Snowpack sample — Snodgrass Mountain, Crested Butte, Colorado (2/4/25, 12:06 PM MST)
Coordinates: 38.923, -106.968
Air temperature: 35 °F
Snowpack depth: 80 cm
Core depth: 60 cm
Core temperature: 32 °F
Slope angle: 14°, slope face: 78°
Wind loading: low
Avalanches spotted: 0
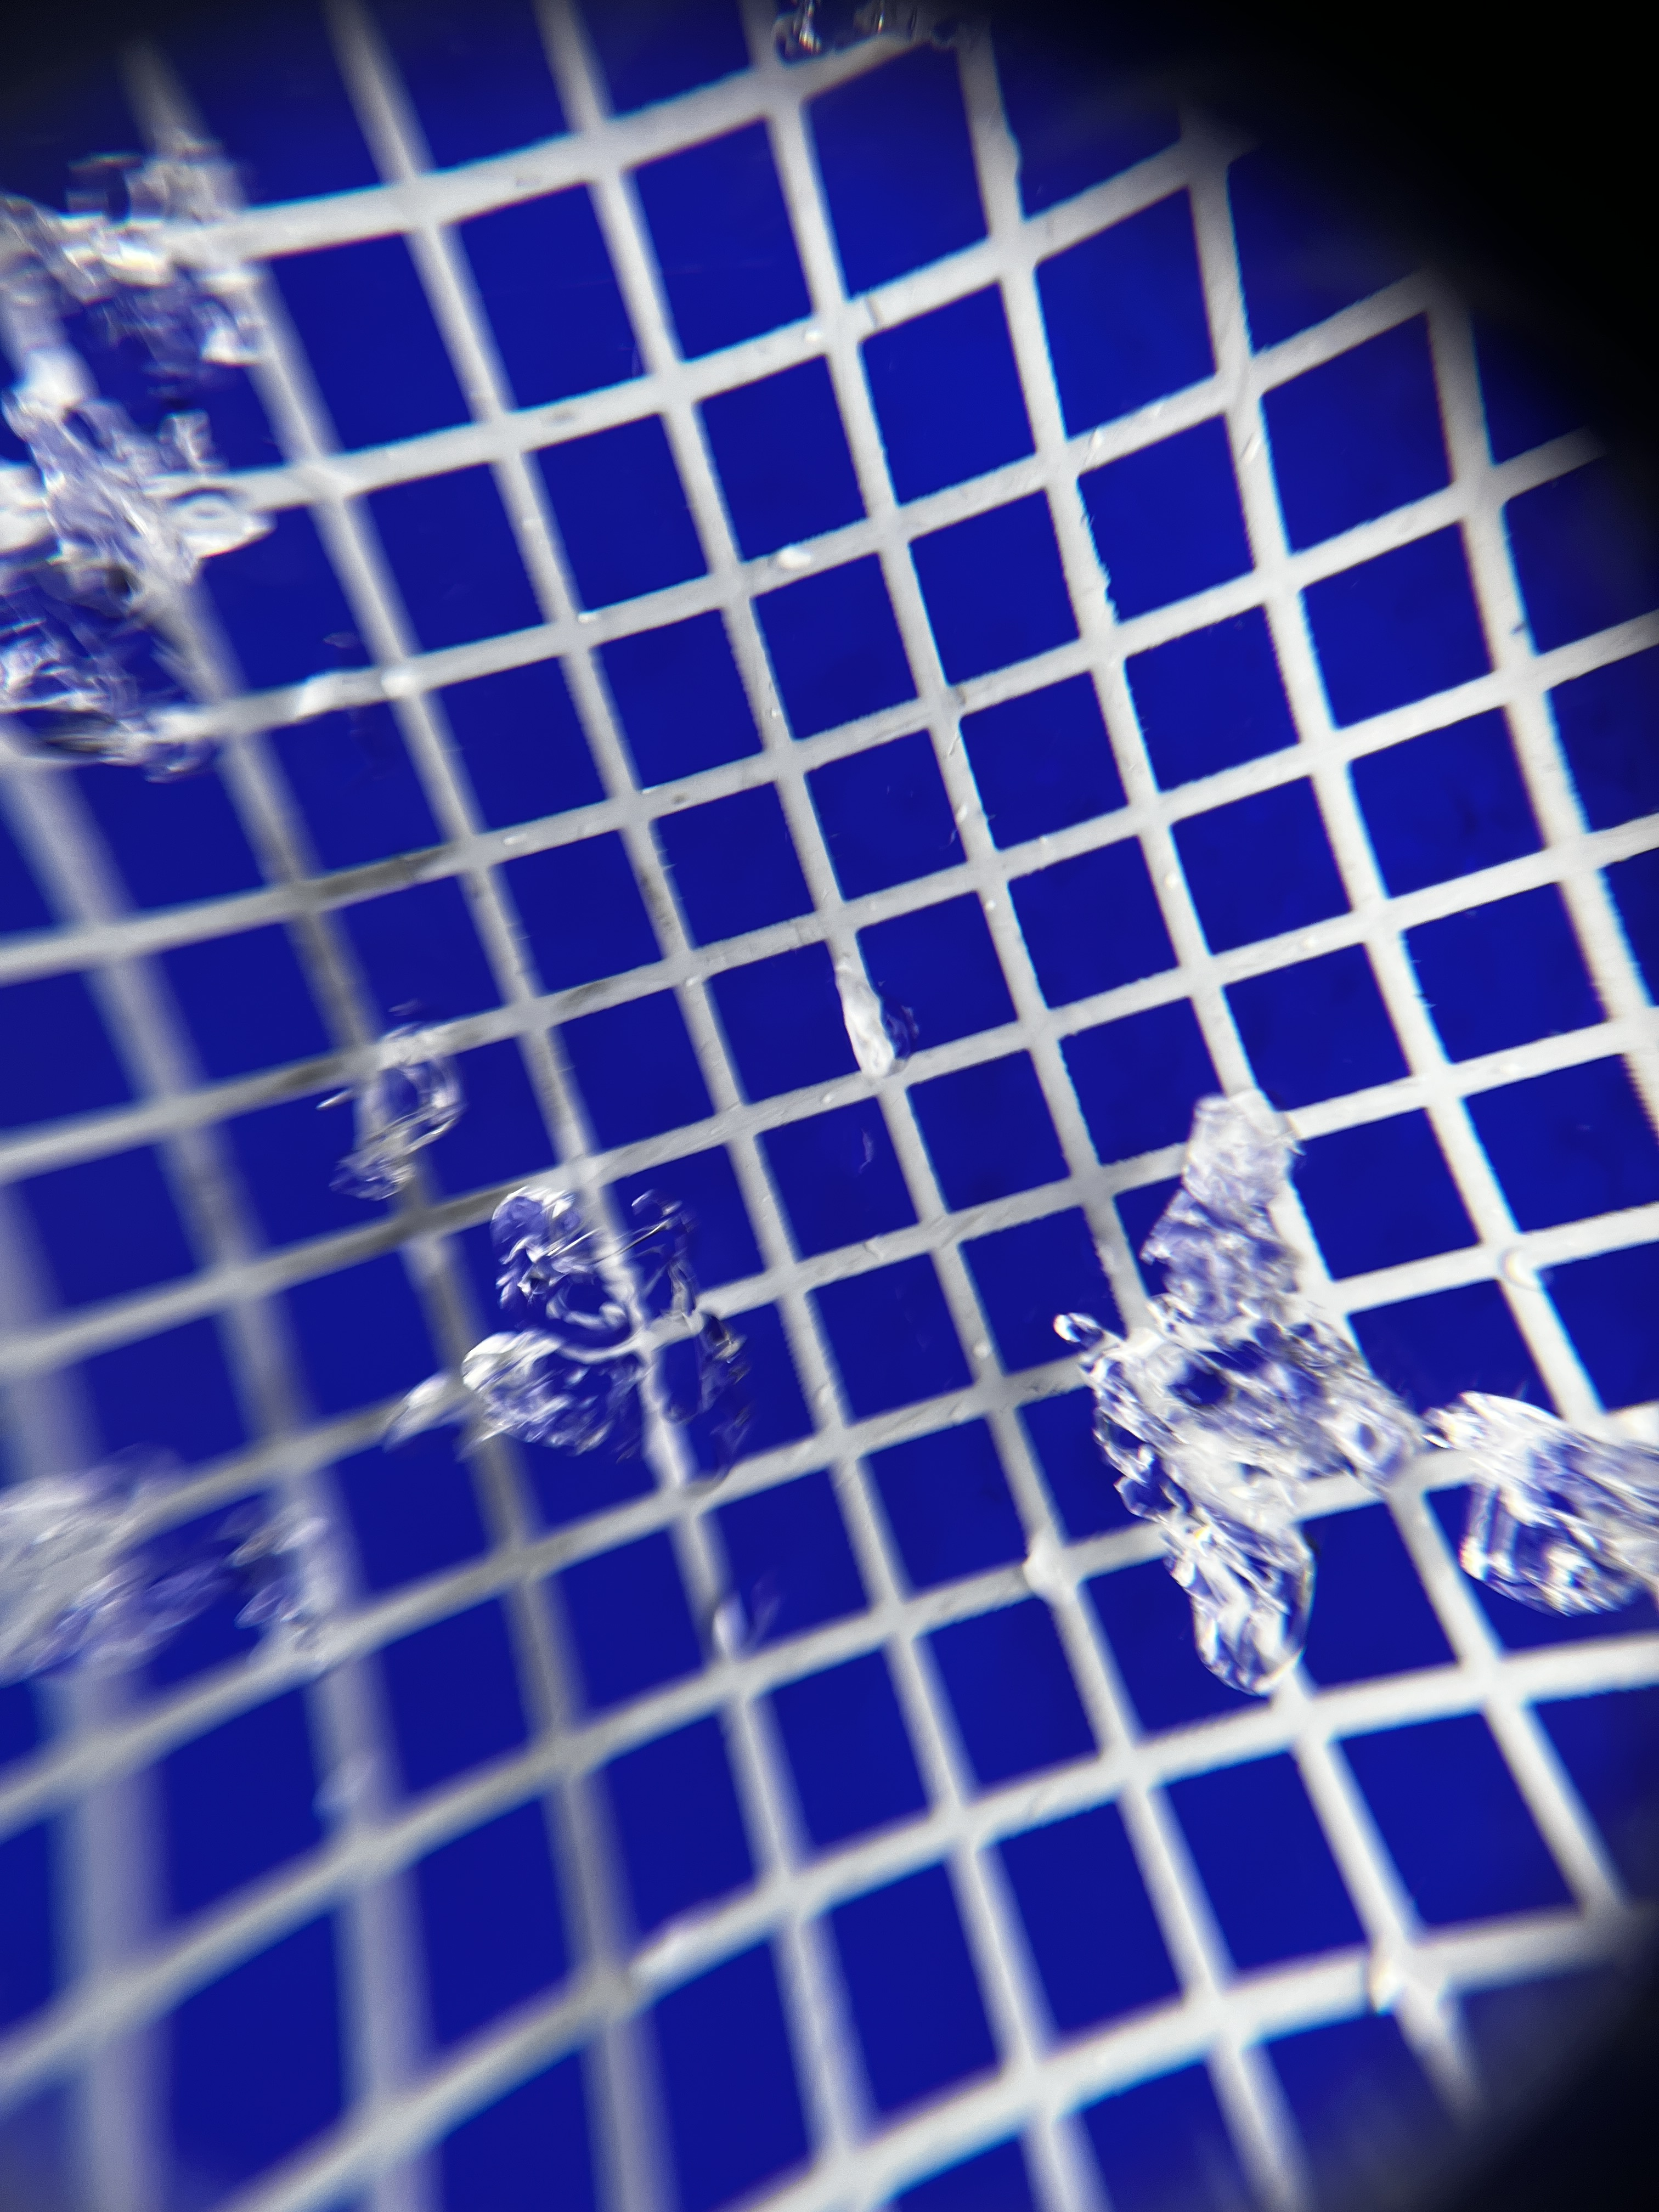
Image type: magnified_profile
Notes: No avalanches nearby, unusually warm weather for the last month reported by residents, Collected 25 yards from treeline